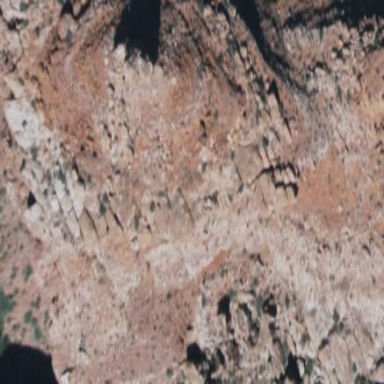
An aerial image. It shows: Landscape of bare rock.